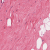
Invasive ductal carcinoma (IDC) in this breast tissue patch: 0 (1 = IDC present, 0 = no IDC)